Question: I have a 'UIView' with a 'UITextView' and 'UITextField' as a subview. I want the keyboard to appear automatically on 'textFieldShouldReturn' call.
'''
- (BOOL)textFieldShouldReturn:(UITextField *)textField
{
[textField resignFirstResponder];
[textView becomeFirstResponder];
return YES;
}
'''
but this does not work AND for some reason, it displays keyboard with cursor on next line in text view . I tried to set text nil in textview but it automatically call 'textDidChange' method and cursor moves on new line without any text.

This same technique works correctly for a 'UITextField' and also it works fine with iOS 5.0 but how to fix this in iOS 4.3. Let me know if you have any alternative as well.
Am I missing something obvious?
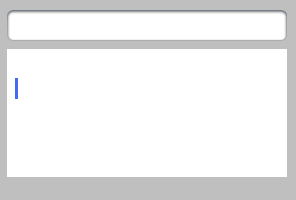
Answer: There's a known bug in iOS with resigning and becoming first responder within the same runloop. Try the following
'''
[textField resignFirstResponder];
[textView performSelector:@selector(becomeFirstResponder) withObject:nil afterDelay:0.0];
'''